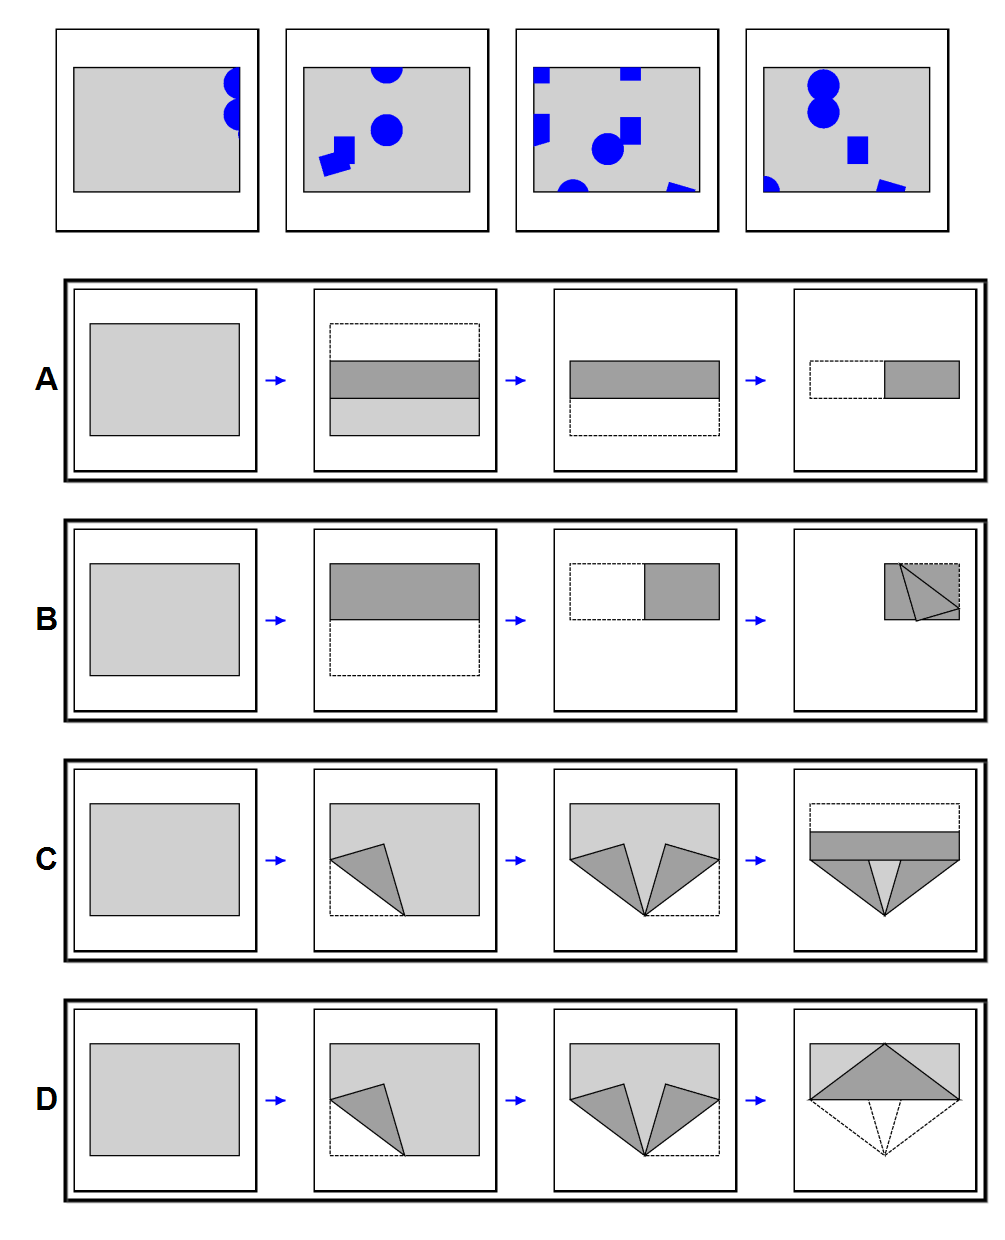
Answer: C